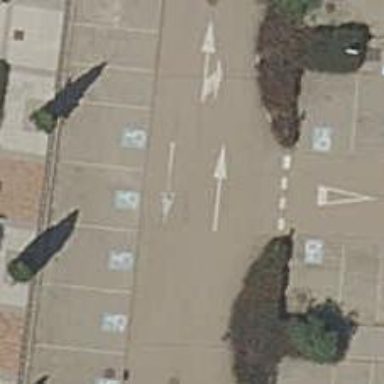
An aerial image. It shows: Road serving as parking aisle.